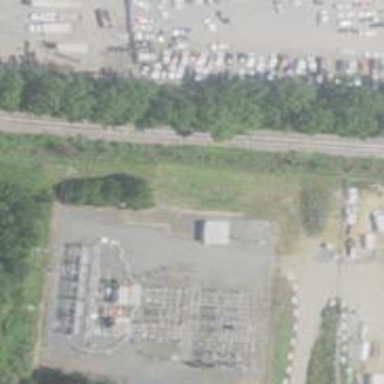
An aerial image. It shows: There is distribution substation enclosed by fence.